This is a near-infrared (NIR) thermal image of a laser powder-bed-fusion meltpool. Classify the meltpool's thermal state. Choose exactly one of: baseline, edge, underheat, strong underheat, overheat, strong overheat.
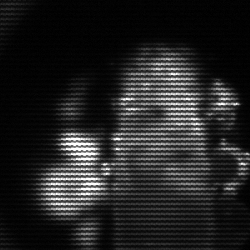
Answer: strong underheat